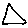
Label: triangle